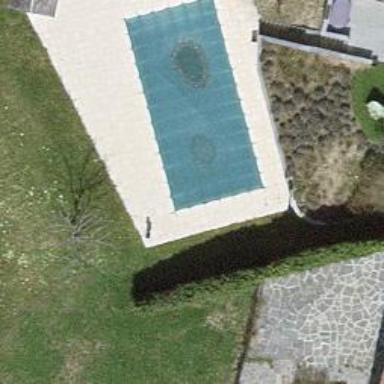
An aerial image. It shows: Swimming pool located in leisure land.